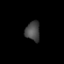
Tissue: prostate
Cell type: Fibroblasts
Senescence score: 0.7063
Nuclear area (px): 283
Mean DAPI intensity: 70.385